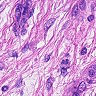
Metastatic tissue present: yes